Field crop: maize
Growth stage: 2
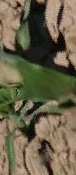
Species: maize